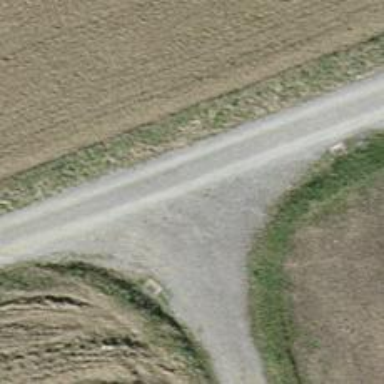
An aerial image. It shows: Gravel track with grade2 tracktype.